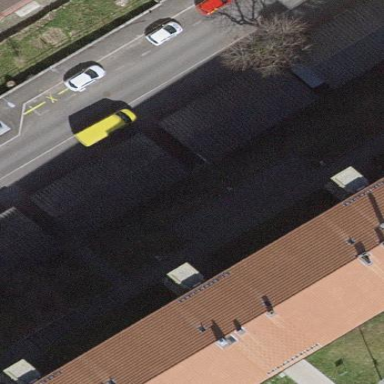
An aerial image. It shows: Garages with hipped roofs.